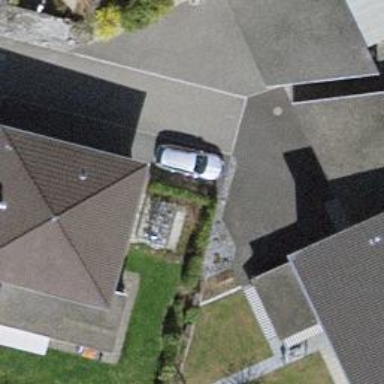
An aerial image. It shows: Living street.